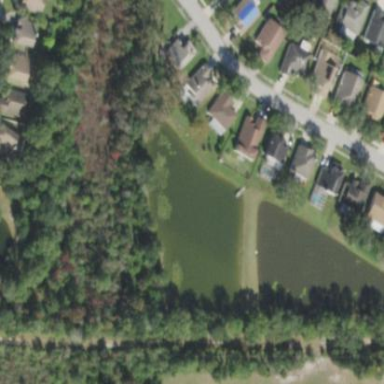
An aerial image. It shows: Peaceful pond surrounded by nature.